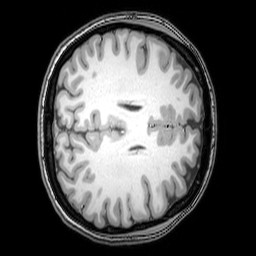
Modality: T1w
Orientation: axial
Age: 21
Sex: female
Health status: healthy
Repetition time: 0.081 s
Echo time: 0.037 s